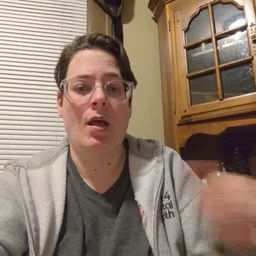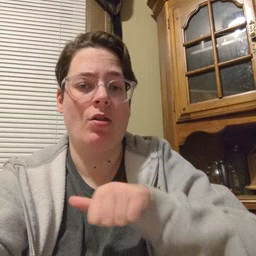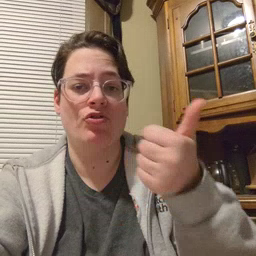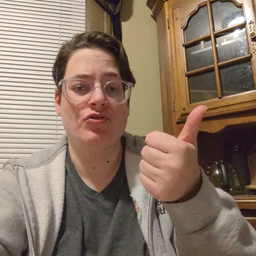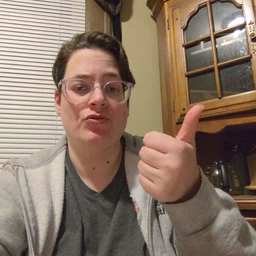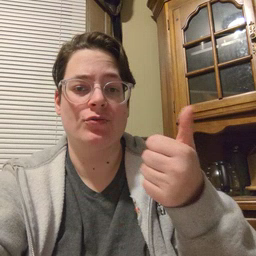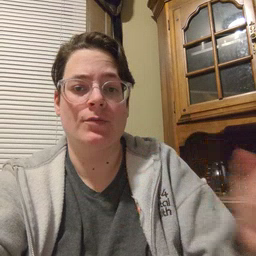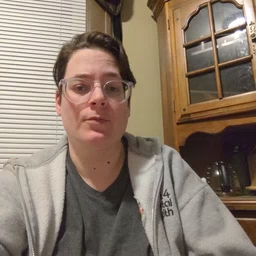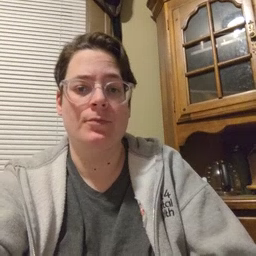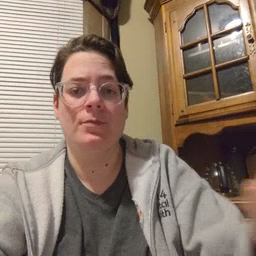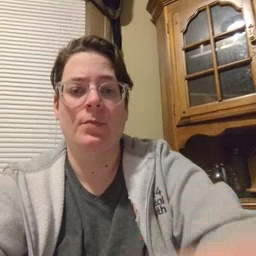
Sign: another